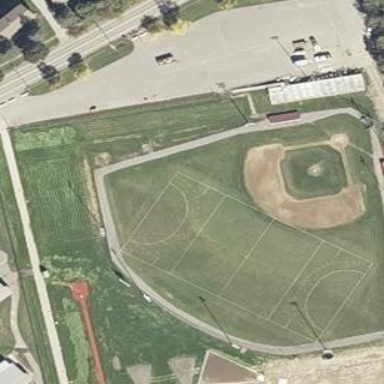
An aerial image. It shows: Baseball pitch for leisure and sports activities.